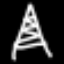
Label: The Eiffel Tower